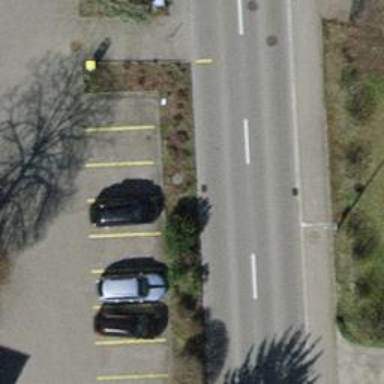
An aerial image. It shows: Public transport stop position.